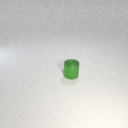
small green metal cylinder